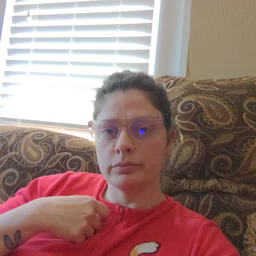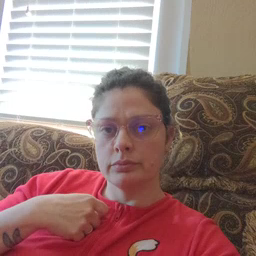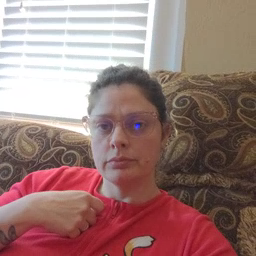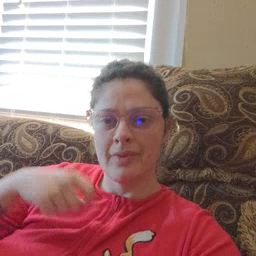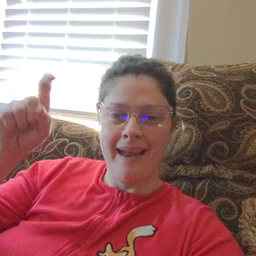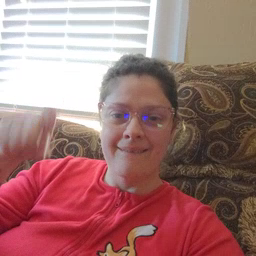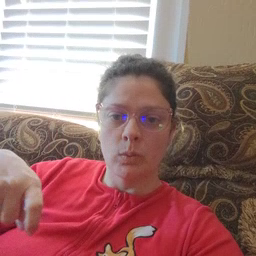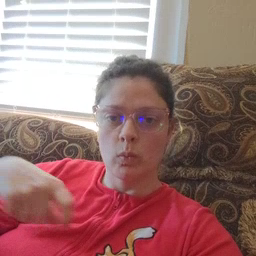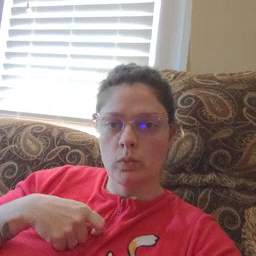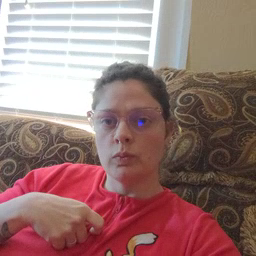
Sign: haveto